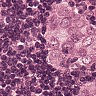
Metastatic tissue present: yes